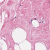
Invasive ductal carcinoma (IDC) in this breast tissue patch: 0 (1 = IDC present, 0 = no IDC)